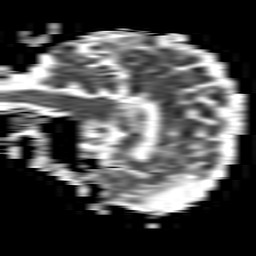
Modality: ADC
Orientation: sagittal
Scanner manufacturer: philips
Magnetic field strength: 1.5 T
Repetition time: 3.395 s
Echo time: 0.06922 s